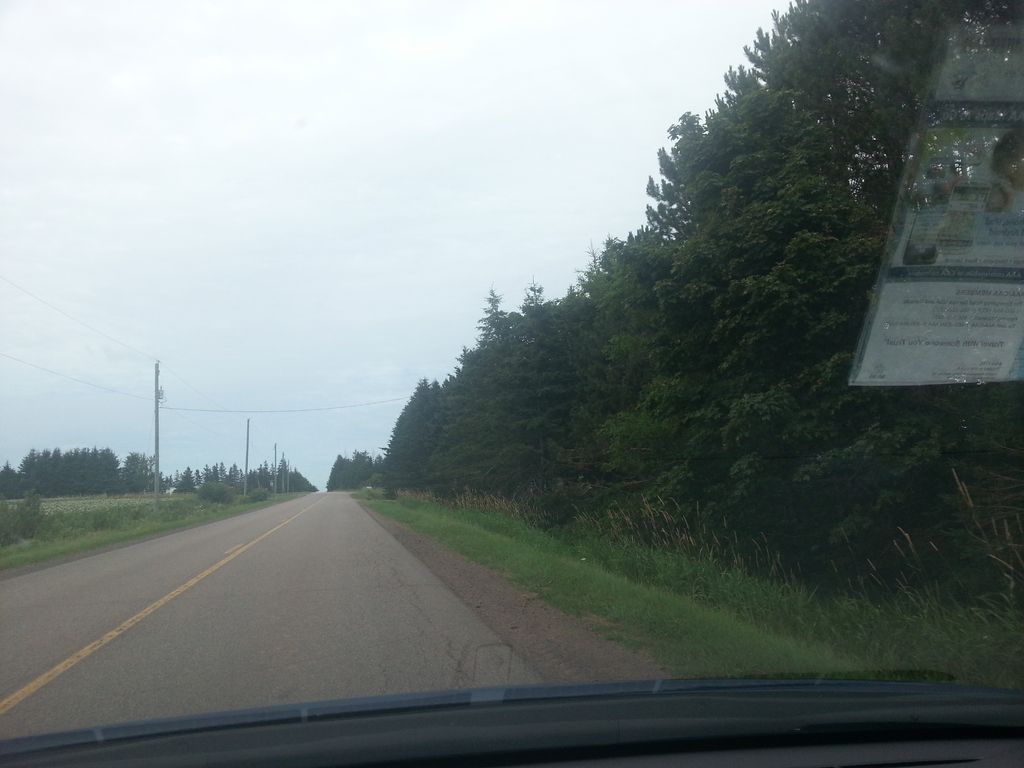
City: charlottetown